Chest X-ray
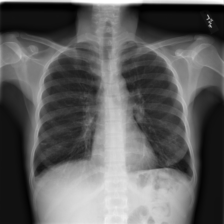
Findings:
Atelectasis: negative
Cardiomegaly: negative
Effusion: negative
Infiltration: positive
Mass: negative
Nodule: negative
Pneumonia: positive
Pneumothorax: negative
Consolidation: negative
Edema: positive
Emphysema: negative
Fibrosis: negative
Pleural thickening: negative
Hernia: negative